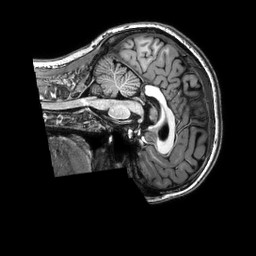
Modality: T1w
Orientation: sagittal
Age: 25
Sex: female
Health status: healthy
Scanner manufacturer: philips
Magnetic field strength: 3 T
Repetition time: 0.009 s
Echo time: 0.003996 s